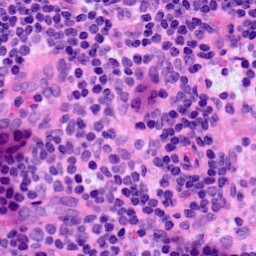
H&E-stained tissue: LymphNode